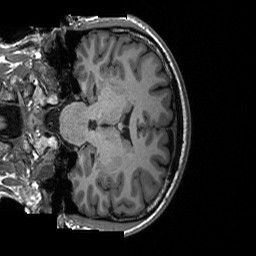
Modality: T1w
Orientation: coronal
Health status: ill
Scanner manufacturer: siemens
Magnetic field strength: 3 T
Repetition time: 2.3 s
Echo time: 0.00226 s